Question: i want ImageView's to look same on different screen sizes. To make it easier for you to understand how it should look there are some image:

Biggest problem is that my imageViews are created programmatically. ImageViews layout and size are set by this code
'''
LinearLayout LinearLayoutas = (LinearLayout)findViewById(R.id.LinearLayout);
ImageView ImageViewas = new ImageView(this);
ImageViewas.setScaleType(ImageView.ScaleType.FIT_CENTER);
LinearLayoutas.setGravity(Gravity.CENTER);
LinearLayout.LayoutParams params = new LinearLayout.LayoutParams(LinearLayout.LayoutParams.WRAP_CONTENT, LinearLayout.LayoutParams.WRAP_CONTENT);
ImageViewas.setLayoutParams(params);
ImageViewas.getLayoutParams().height = 650;
ImageViewas.getLayoutParams().width = 950;
params.setMargins(0, 50, 0, 0);
'''
Any ideas how to change this code that my app can look same on diffrent screen sizes?
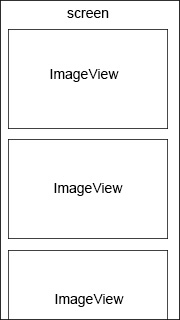
Answer: Well, you can retrieve device resolution and set 'imageView' width and height. Here is the solution.
'''
private class ScreenResolution {
int width;
int height;
public ScreenResolution(int width, int height) {
this.width = width;
this.height = height;
}
}
@SuppressLint("NewApi")
@SuppressWarnings("deprecation")
ScreenResolution deviceDimensions() {
int currentapiVersion = android.os.Build.VERSION.SDK_INT;
// getsize() is available from API 13
if (currentapiVersion >= android.os.Build.VERSION_CODES.HONEYCOMB_MR2) {
Display display = getWindowManager().getDefaultDisplay();
Point size = new Point();
display.getSize(size);
return new ScreenResolution(size.x, size.y);
}
else {
Display display = getWindowManager().getDefaultDisplay();
// getWidth() & getHeight() are deprecated
return new ScreenResolution(display.getWidth(), display.getHeight());
}
}
..................
LinearLayout LinearLayoutas = (LinearLayout)findViewById(R.id.LinearLayout);
ImageView ImageViewas = new ImageView(this);
ImageViewas.setScaleType(ImageView.ScaleType.FIT_CENTER);
LinearLayoutas.setGravity(Gravity.CENTER);
LinearLayout.LayoutParams params = new LinearLayout.LayoutParams(LinearLayout.LayoutParams.WRAP_CONTENT, LinearLayout.LayoutParams.WRAP_CONTENT);
ScreenResolution screenRes = deviceDimensions();
ImageViewas.setLayoutParams(params);
ImageViewas.getLayoutParams().height = screenRes.height;
ImageViewas.getLayoutParams().width = screenRes.width;
params.setMargins(0, 50, 0, 0);
'''
Also when the device orientation will be changed, the width and height should be swapped. You can do that in 'onConfigurationChanged':
'''
@Override
public void onConfigurationChanged(Configuration newConfiguration) {
super.onConfigurationChanged(newConfiguration);
// swap device width and height here and re-assign
}
'''